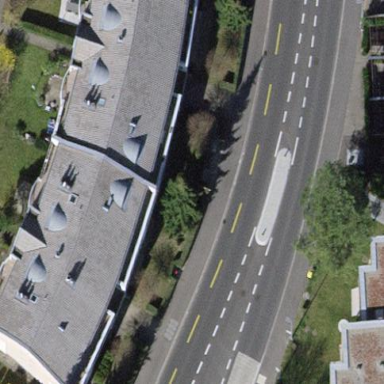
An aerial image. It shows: Building with apartments featuring tiled roof.